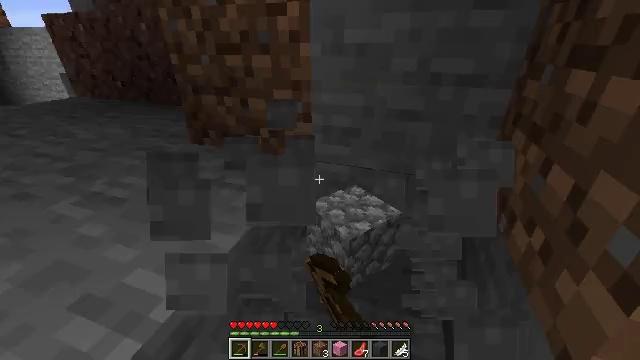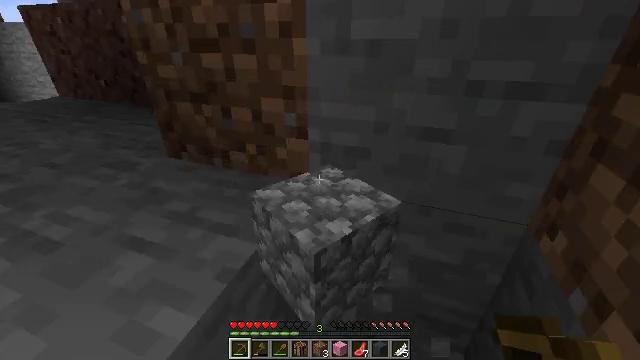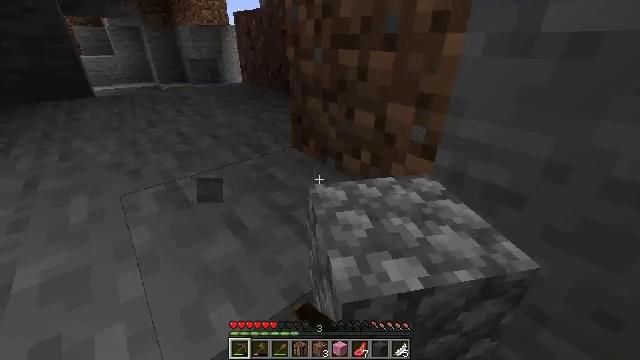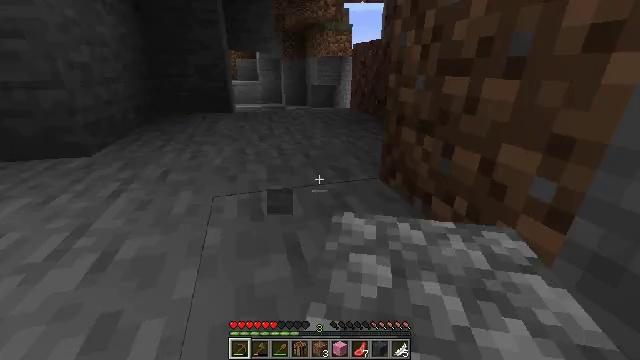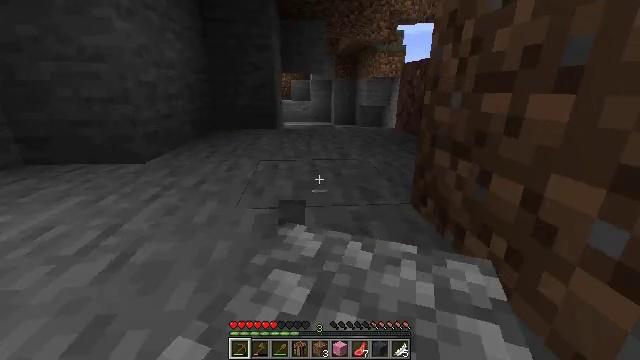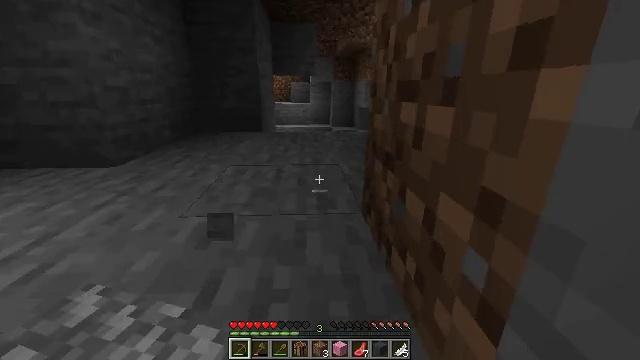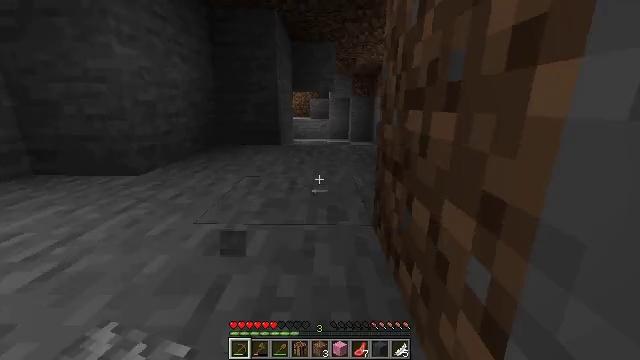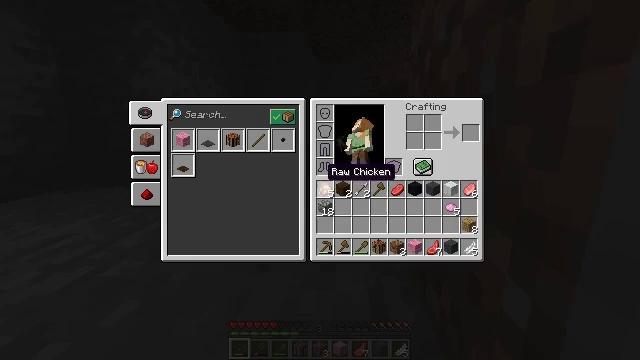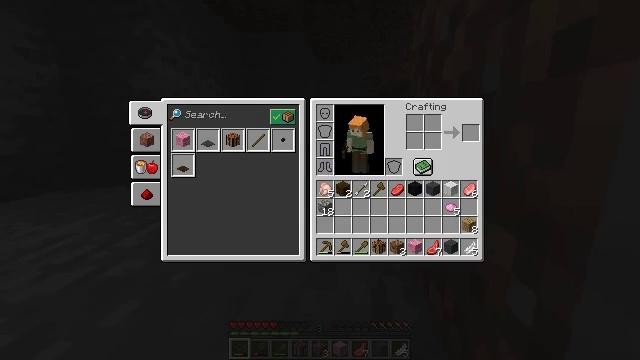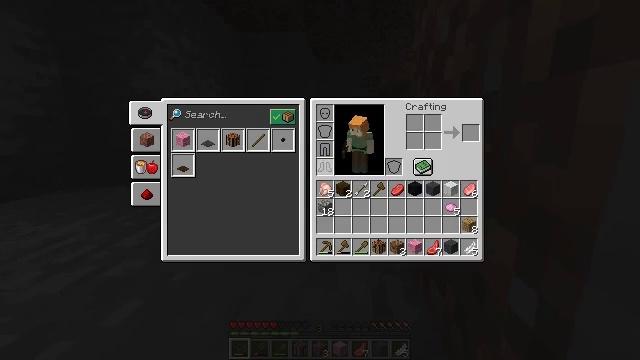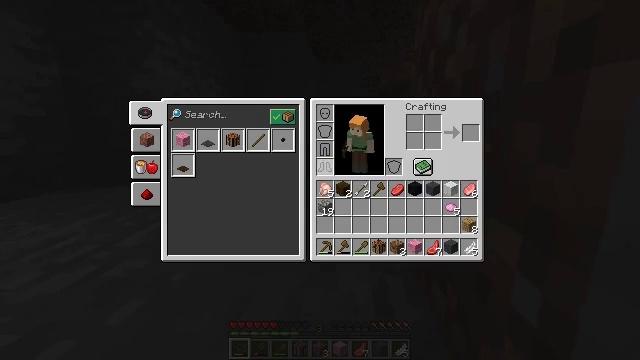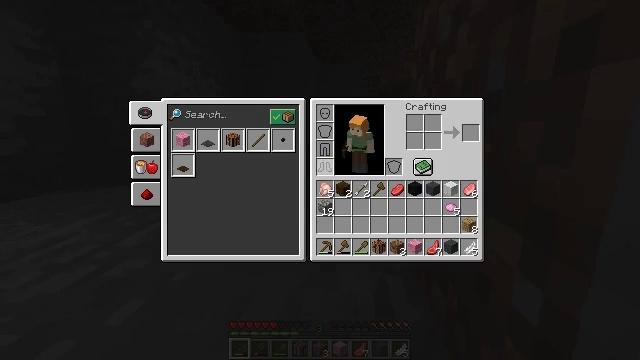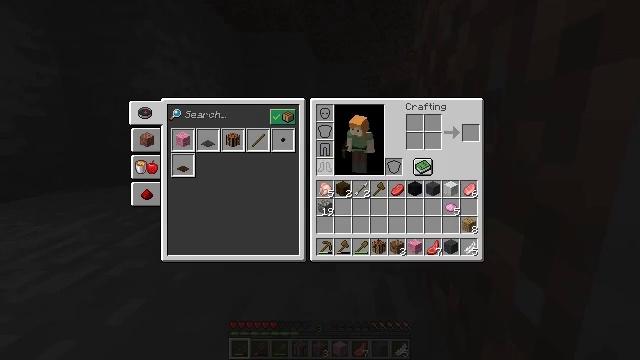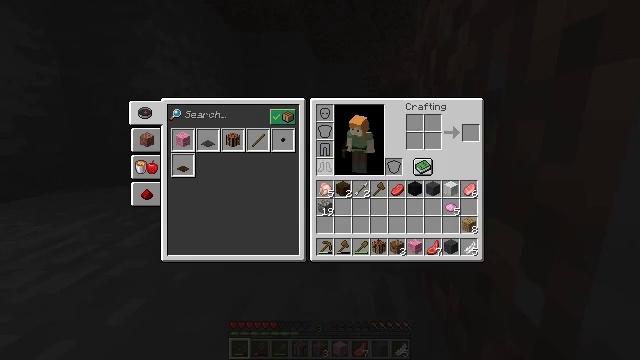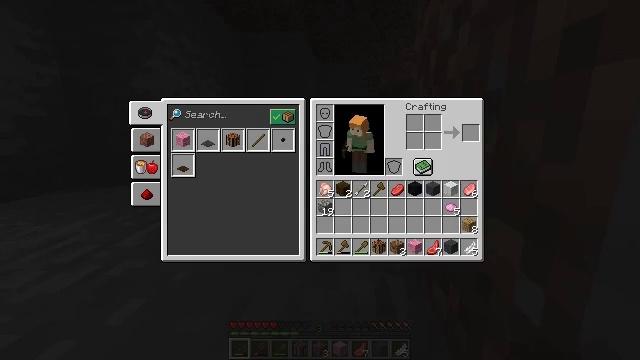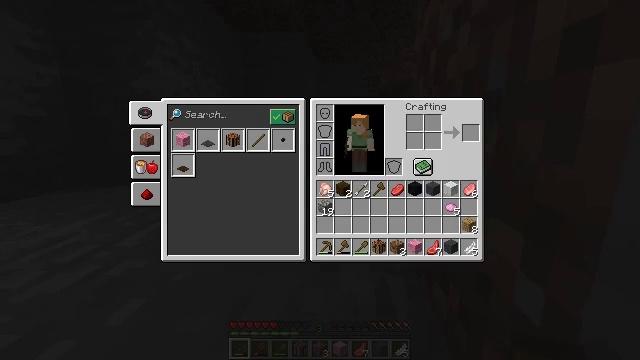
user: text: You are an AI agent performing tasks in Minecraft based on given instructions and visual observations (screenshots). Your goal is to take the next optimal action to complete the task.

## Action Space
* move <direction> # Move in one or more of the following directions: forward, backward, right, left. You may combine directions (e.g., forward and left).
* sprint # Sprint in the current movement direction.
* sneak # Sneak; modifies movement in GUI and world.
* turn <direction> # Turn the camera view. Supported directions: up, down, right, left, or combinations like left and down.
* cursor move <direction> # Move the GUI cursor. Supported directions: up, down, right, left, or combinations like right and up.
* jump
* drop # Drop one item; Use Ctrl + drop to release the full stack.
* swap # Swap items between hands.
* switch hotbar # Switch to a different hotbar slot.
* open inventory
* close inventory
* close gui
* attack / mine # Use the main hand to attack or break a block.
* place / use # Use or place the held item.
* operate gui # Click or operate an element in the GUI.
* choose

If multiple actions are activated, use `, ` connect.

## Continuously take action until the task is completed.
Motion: motion action
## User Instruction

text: Use pink dye and wool to craft pink wool.
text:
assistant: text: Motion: move forward, turn left, attack / mine
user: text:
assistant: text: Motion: move forward and move right, turn left, attack / mine
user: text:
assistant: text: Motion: move forward and move right, turn left and up
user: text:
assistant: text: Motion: move forward and move right, turn left and up
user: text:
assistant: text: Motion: move right, turn left
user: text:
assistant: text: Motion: turn left and up
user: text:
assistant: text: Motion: turn left and up, open inventory
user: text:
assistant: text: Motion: open inventory
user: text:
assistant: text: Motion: open inventory
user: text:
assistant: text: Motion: no_op
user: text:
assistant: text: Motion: no_op
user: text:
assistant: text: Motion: no_op
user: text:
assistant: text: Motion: no_op
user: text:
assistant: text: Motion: cursor move right and up
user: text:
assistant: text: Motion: cursor move up
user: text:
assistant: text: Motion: cursor move up
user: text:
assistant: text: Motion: cursor move up
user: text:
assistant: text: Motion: no_op
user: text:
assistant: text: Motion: no_op
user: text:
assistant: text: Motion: no_op
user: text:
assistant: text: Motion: no_op
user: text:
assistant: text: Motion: no_op
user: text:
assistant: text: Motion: no_op
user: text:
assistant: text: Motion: turn down
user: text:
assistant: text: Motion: turn down
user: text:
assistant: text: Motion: no_op
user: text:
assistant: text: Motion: turn down
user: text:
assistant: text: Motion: turn left and down
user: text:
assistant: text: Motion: no_op
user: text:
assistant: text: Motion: no_op